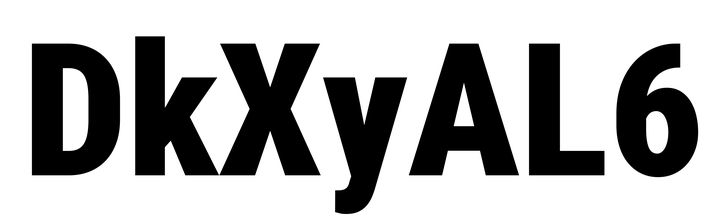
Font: Roboto_Condensed_Black